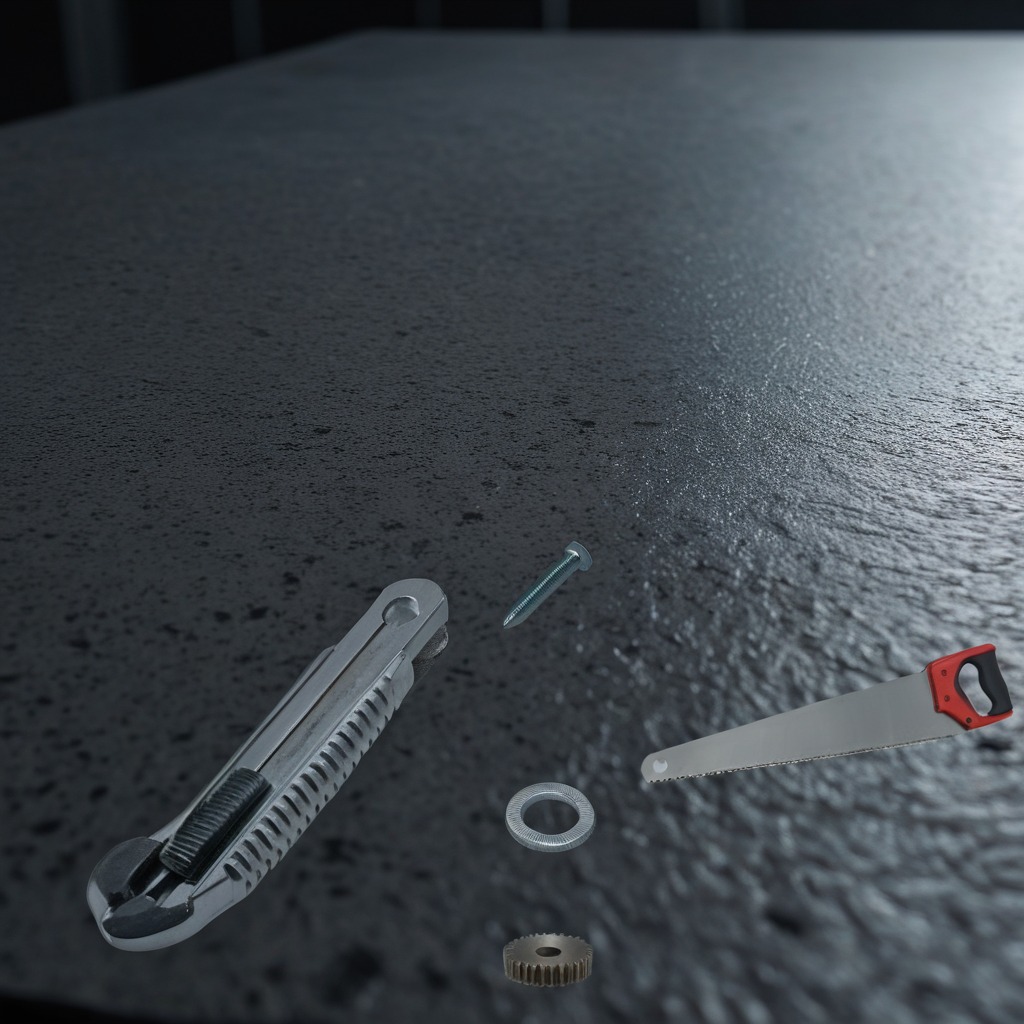
A steel gear with teeth, a utility knife, a flat metal washer, a metal machine screw, and a handheld metal saw are lying on the clean granite table inside a workshop at night.